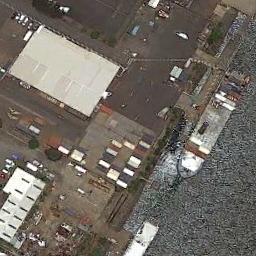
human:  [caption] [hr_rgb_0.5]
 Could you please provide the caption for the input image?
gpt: There are many buildings beside the ships .

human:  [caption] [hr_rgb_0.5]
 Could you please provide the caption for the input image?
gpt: The cargo ship is docked at the container terminal and some white makeshift houses are on the bank .

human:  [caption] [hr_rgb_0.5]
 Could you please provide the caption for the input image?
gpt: A grey general cargo ship docked at the dock, Loading and unloading materials .

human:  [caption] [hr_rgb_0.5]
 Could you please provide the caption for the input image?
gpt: There is a ship in the green water on the shore .

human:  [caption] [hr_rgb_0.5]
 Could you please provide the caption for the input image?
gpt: The ship is at the harbor with many buildings .